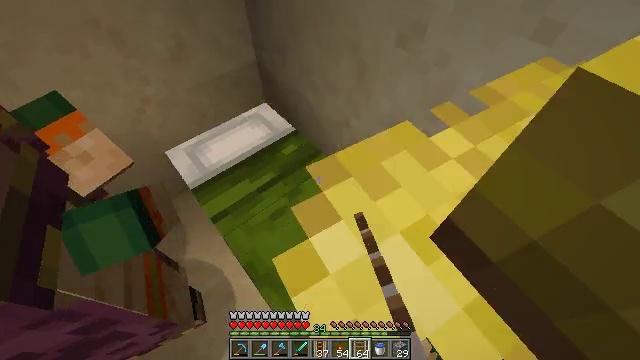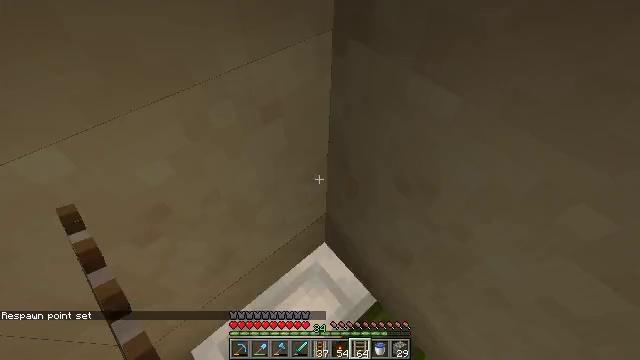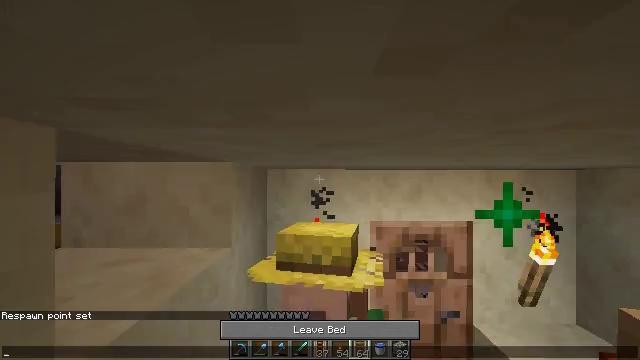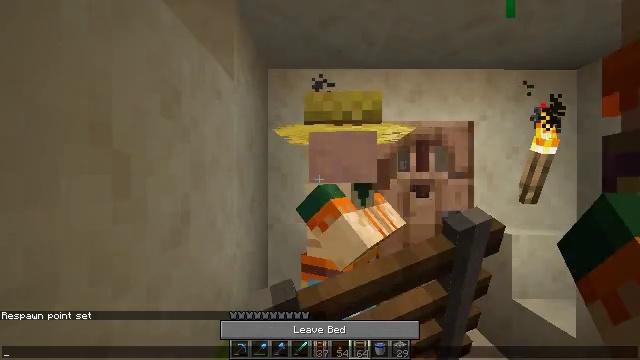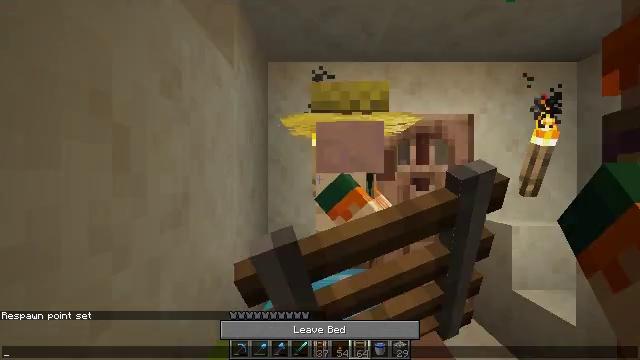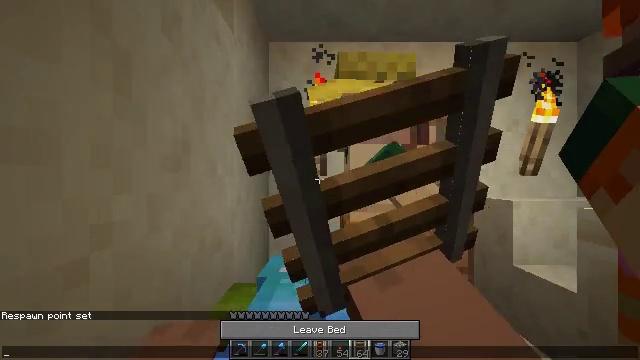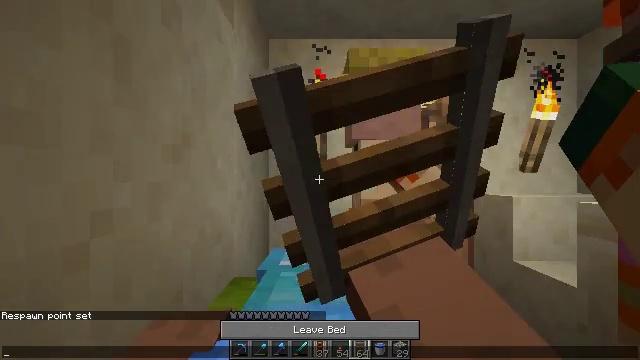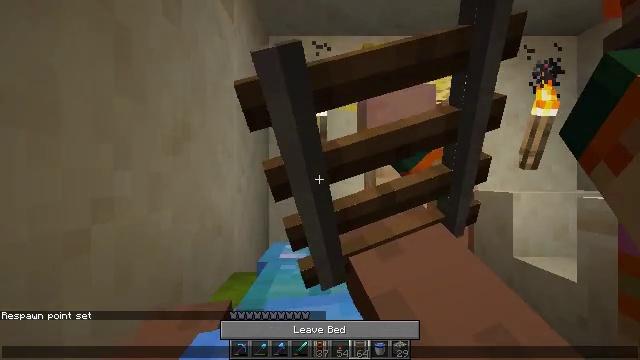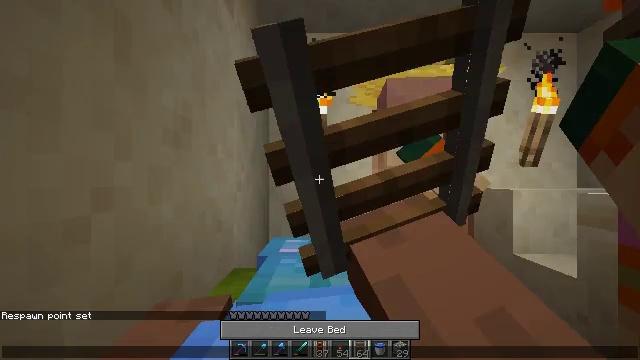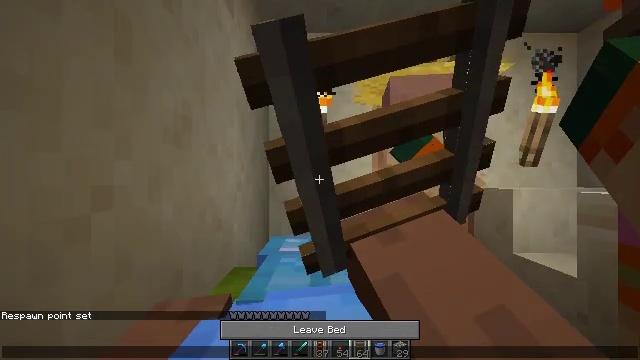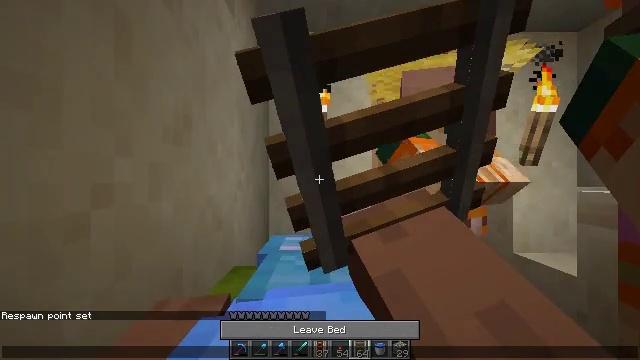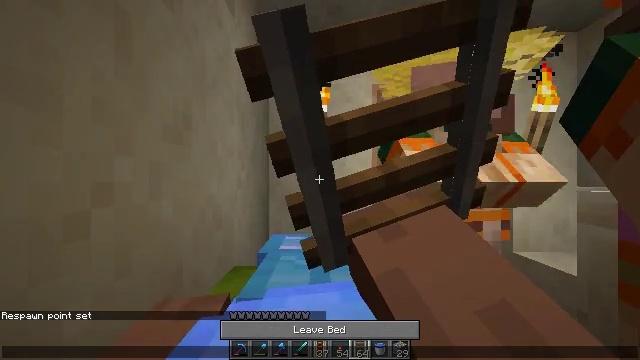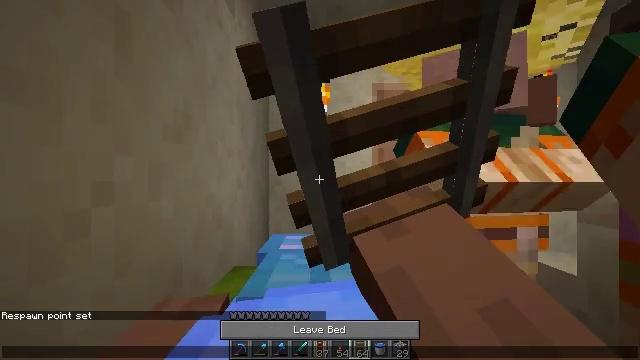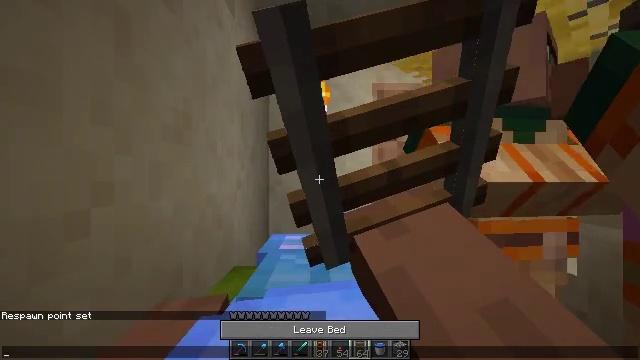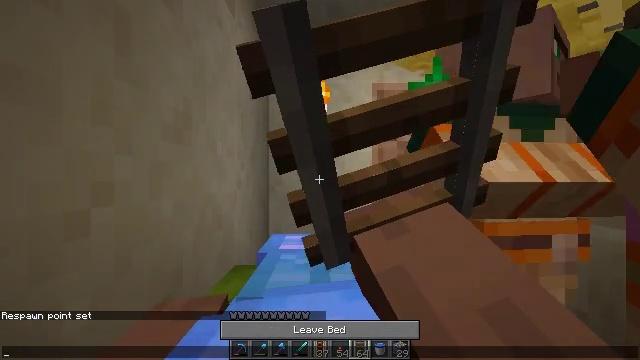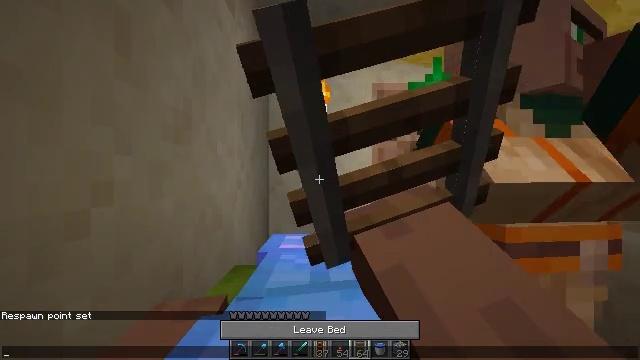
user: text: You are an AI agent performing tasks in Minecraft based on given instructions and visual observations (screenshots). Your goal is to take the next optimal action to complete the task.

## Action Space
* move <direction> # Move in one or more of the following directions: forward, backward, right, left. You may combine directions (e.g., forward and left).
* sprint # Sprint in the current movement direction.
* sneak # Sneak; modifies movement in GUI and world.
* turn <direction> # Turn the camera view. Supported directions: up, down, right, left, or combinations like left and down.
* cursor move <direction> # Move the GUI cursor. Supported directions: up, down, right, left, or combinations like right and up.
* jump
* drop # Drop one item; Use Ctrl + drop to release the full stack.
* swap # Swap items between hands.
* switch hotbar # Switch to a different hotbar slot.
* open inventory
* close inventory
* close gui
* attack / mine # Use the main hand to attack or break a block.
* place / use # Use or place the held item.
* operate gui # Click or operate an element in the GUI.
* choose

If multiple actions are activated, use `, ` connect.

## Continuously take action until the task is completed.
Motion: motion action
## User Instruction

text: Drop a smooth sandstone.
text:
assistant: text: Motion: turn left, use / place
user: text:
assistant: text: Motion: turn left
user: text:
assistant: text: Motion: no_op
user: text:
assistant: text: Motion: no_op
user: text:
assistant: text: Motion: no_op
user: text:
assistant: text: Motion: no_op
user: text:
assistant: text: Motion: no_op
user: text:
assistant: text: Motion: no_op
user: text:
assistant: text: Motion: no_op
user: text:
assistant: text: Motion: no_op
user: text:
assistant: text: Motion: no_op
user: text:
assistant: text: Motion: no_op
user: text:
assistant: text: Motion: no_op
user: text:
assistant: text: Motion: no_op
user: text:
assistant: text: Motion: no_op
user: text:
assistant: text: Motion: no_op
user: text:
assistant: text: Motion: no_op
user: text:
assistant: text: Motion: no_op
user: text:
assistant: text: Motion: no_op
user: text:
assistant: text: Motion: no_op
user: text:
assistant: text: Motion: no_op
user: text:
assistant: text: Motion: no_op
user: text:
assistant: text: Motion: no_op
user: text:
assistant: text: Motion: no_op
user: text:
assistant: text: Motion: no_op
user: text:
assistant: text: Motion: no_op
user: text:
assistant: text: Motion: no_op
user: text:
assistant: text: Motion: no_op
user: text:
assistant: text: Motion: no_op
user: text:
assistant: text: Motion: no_op